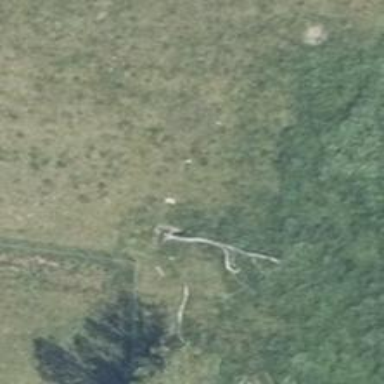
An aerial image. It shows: Single tag "natural: tree."